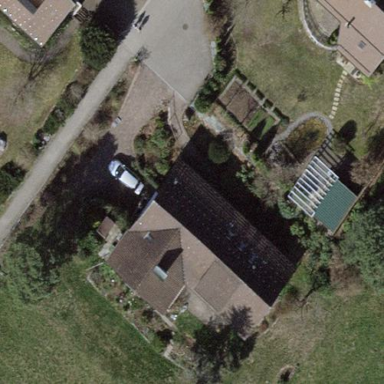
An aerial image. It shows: Building with gabled roof.